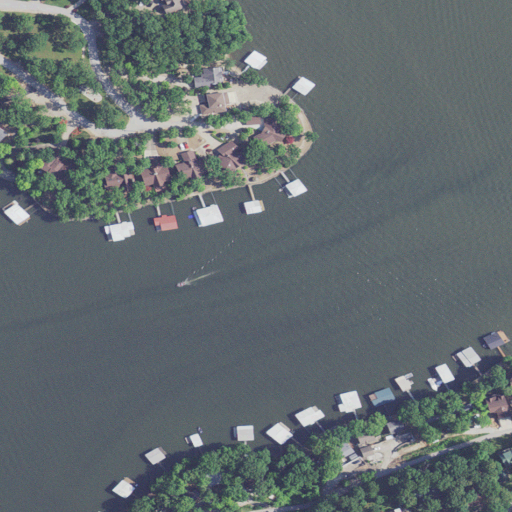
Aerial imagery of valley in Missouri named Standing Rock Hollow containing open water, medium intensity development, deciduous forest, low intensity development, open development, barren land, and herbaceous wetlands